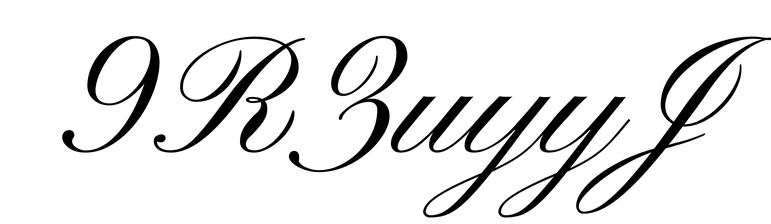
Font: PinyonScript-Regular